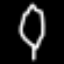
Label: leaf